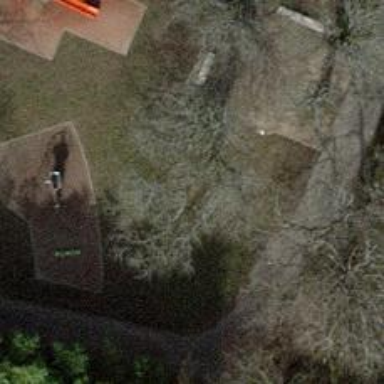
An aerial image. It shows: Evergreen needle-leaved tree.